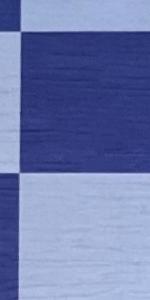
Label: Empty